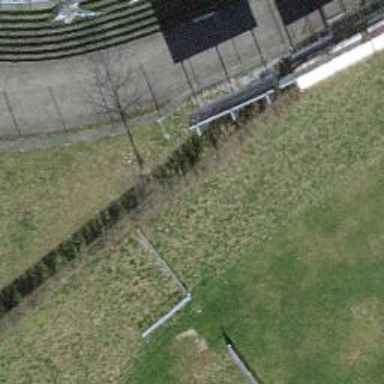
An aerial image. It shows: Metal fence as barrier.